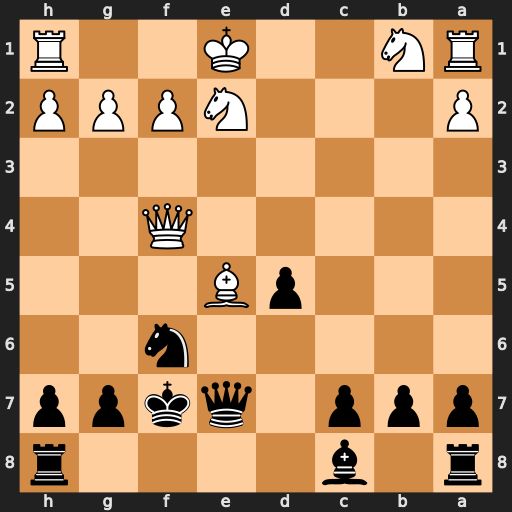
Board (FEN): r1b4r/ppp1qkpp/5n2/3pB3/5Q2/8/P3NPPP/RN2K2R
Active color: b
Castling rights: KQ
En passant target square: -
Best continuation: Re8 O-O Qxe5 Qxe5 Rxe5